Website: home-depot
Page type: billing-address
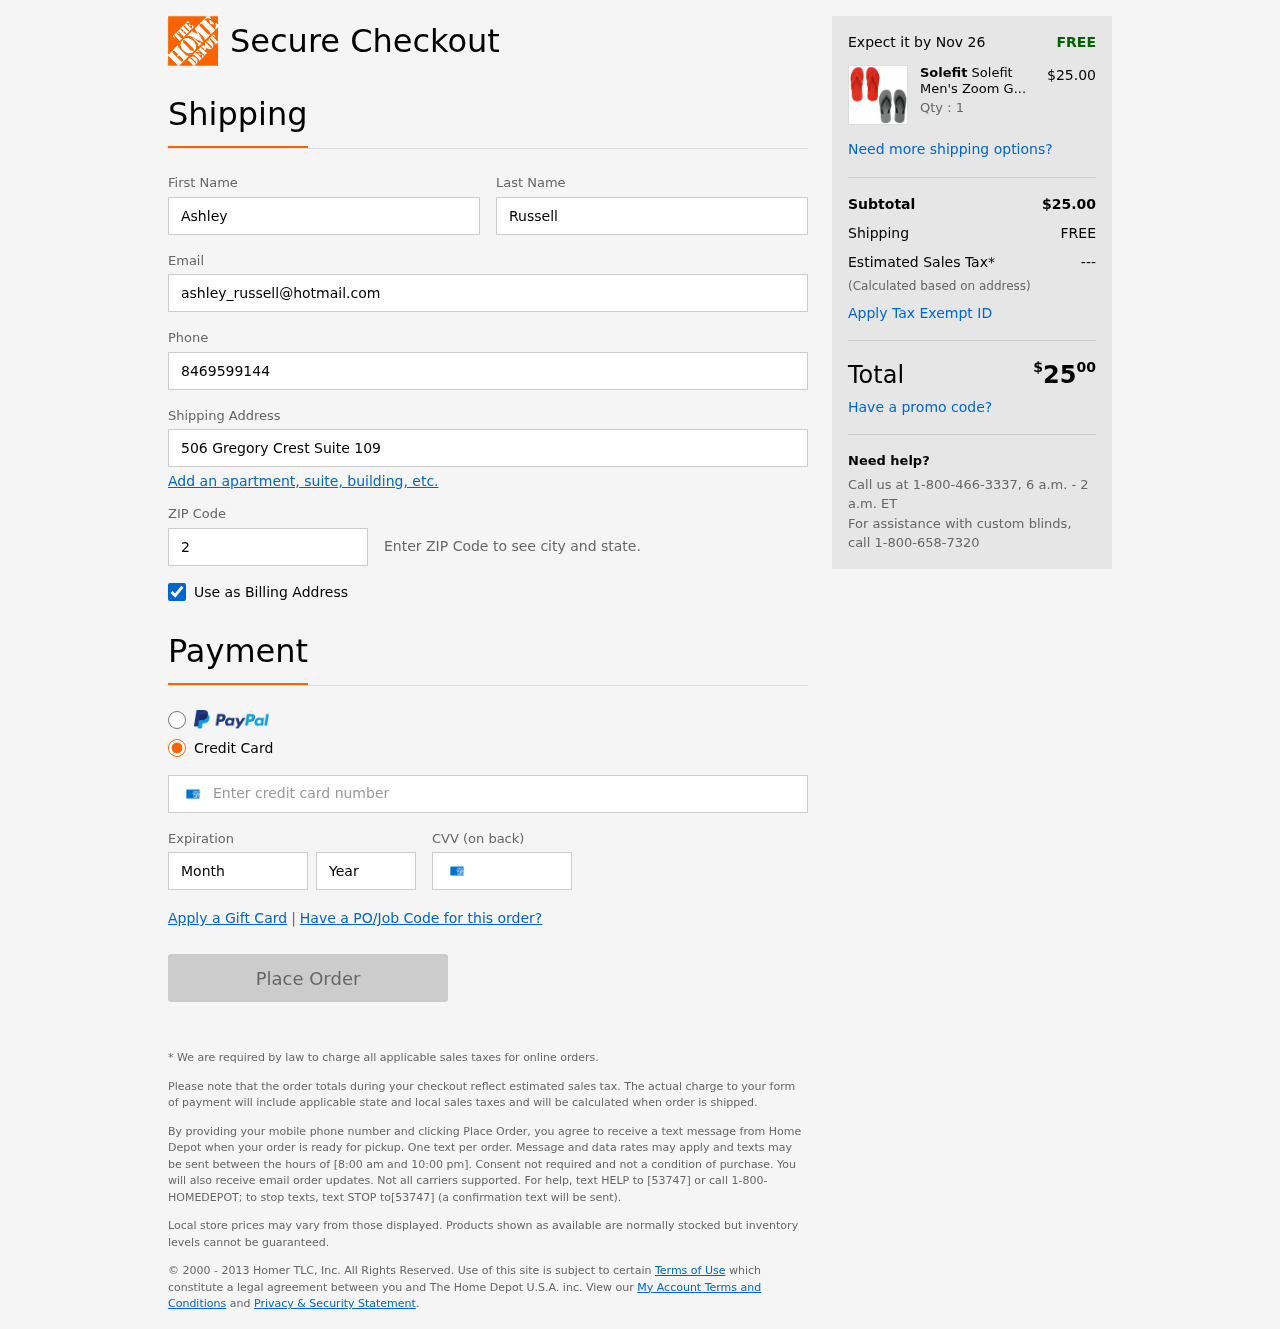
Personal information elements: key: PII_FIRSTNAME
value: Ashley
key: PII_LASTNAME
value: Russell
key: PII_EMAIL
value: ashley_russell@hotmail.com
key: PII_PHONE
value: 8469599144
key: PII_STREET
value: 506 Gregory Crest Suite 109
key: PII_POSTCODE
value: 20983
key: PII_CARD_NUMBER
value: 3402 1970 7675 802
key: PII_CARD_EXPIRY_MONTH
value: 07
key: PII_CARD_CVV
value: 7849
Product elements: key: PRODUCT1_BRAND
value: Solefit
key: PRODUCT1_NAME
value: Solefit Men's Zoom Grey & Red Flip-Flops Pack of 2-7 UK (41 EU) (SLFT-0102-0106)
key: PRODUCT1_PRICE
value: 25
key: PRODUCT1_QUANTITY
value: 1
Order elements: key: ORDER_DELIVERY_DATE
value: Nov 26
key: ORDER_SUBTOTAL
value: $25.00
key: ORDER_SHIPPING_COST
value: FREE
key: ORDER_TAX
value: ---
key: ORDER_TOTAL2
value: $2500